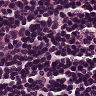
Metastatic tissue present: no